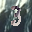
Label: 3